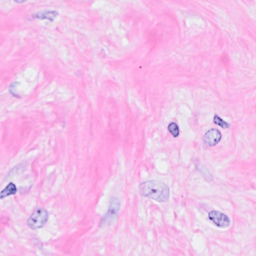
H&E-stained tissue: Breast